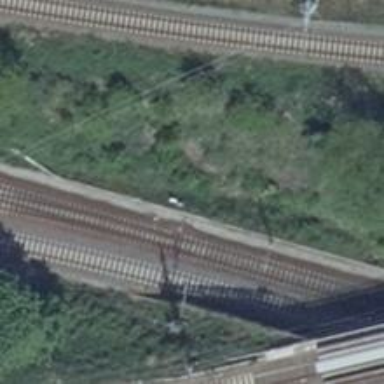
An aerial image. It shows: Railway switch.